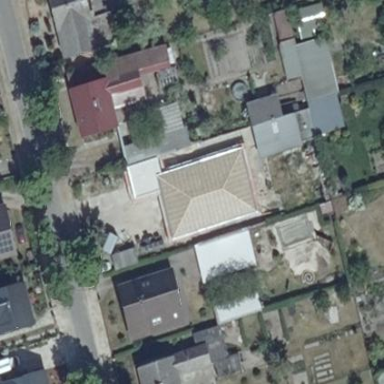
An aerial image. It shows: Detached building with hipped roof shape.